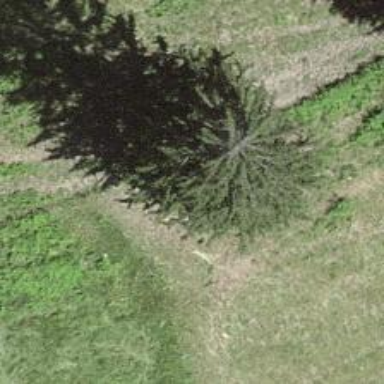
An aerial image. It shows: Beautiful tree in nature.